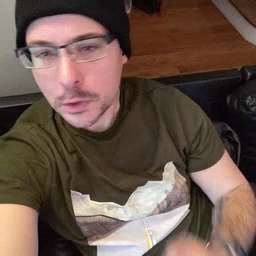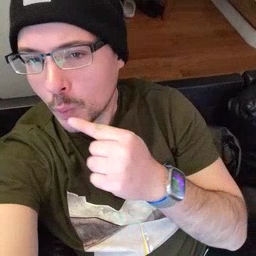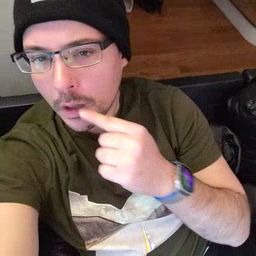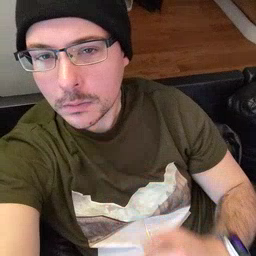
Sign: tooth